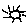
Label: sun